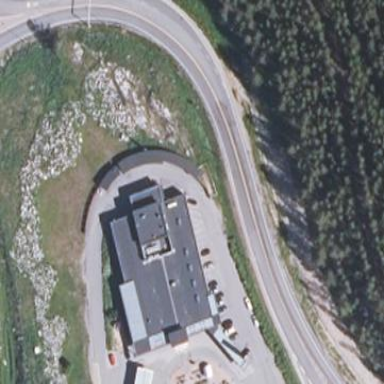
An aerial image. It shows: Retail building.